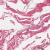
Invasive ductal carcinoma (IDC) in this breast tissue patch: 0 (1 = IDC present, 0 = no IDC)